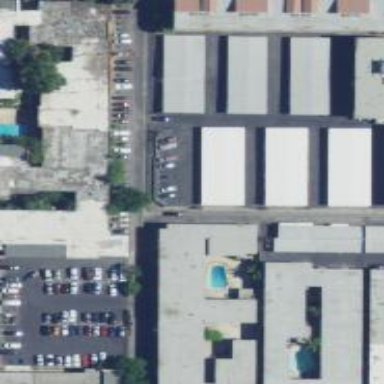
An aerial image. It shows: Alley classified as service road.